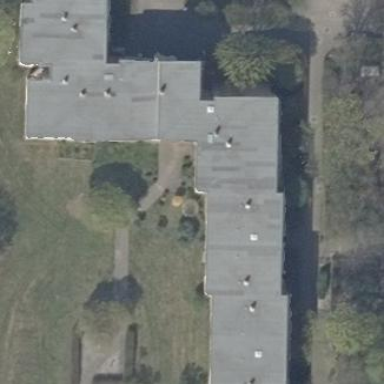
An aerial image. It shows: Building with apartments and flat roof.